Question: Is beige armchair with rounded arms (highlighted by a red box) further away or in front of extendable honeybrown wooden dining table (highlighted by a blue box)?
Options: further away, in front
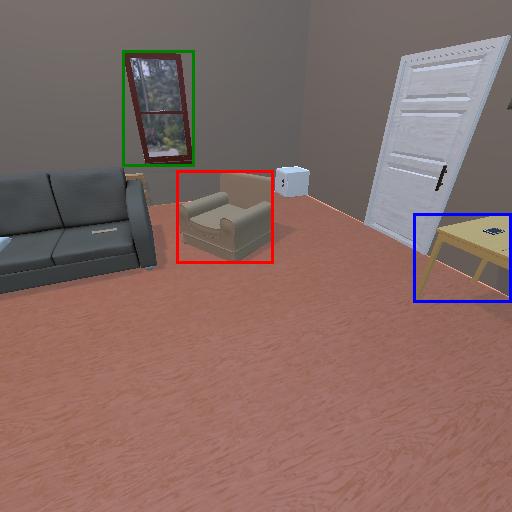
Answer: further away